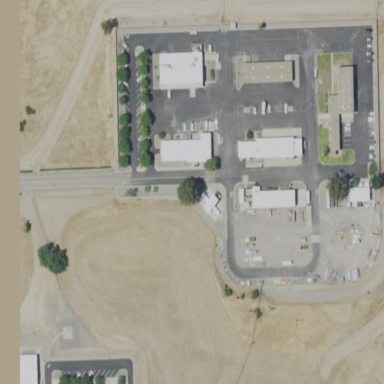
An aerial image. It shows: Commercial area.